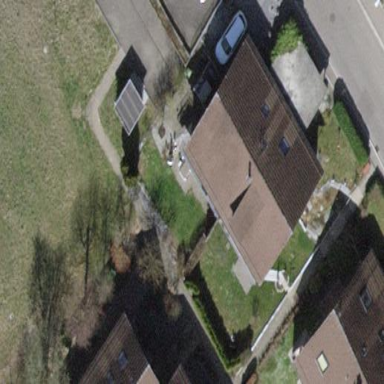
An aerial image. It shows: Building with tile roof.